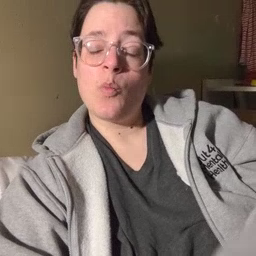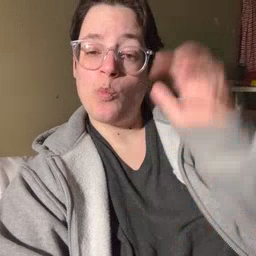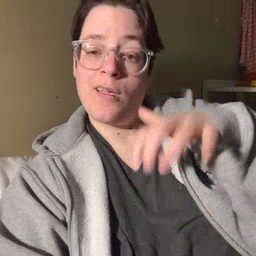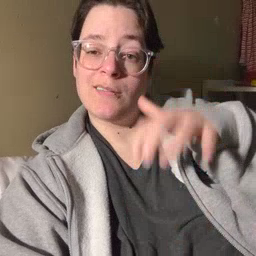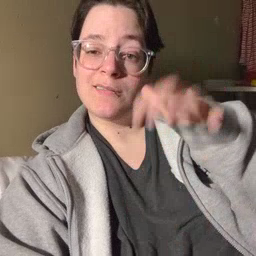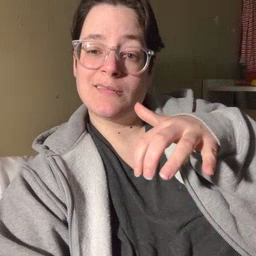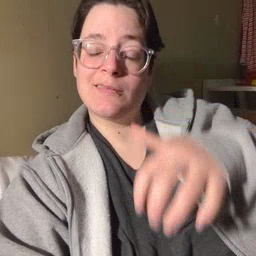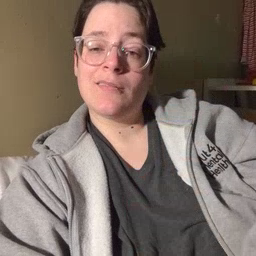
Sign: rain